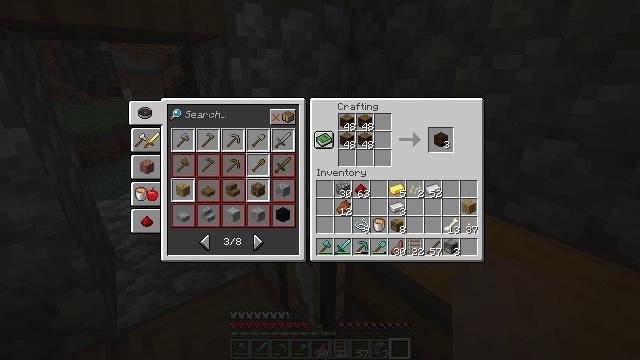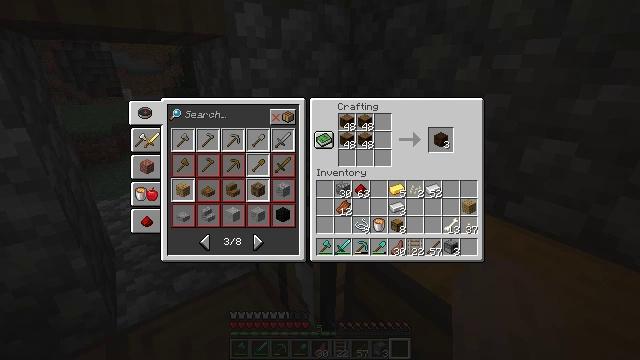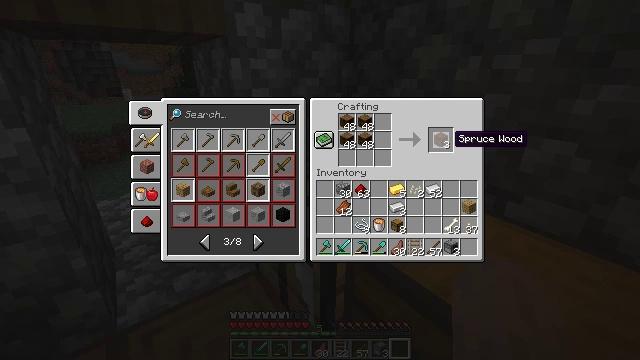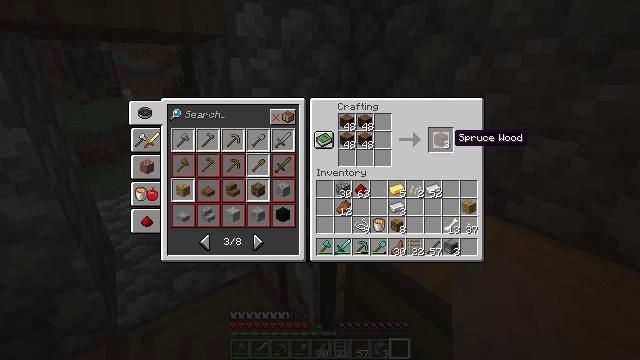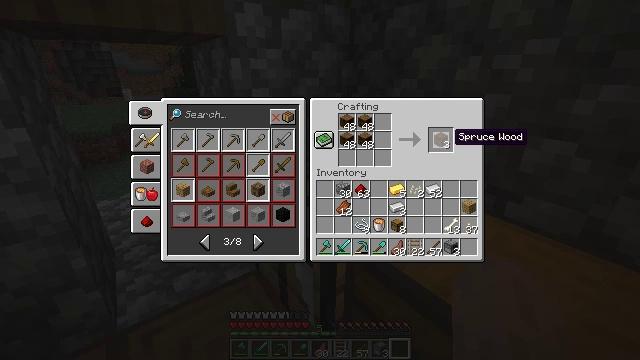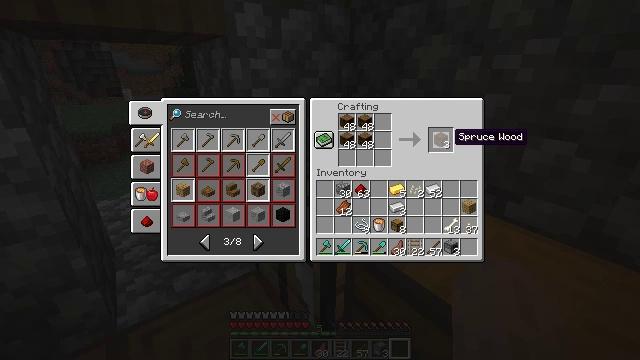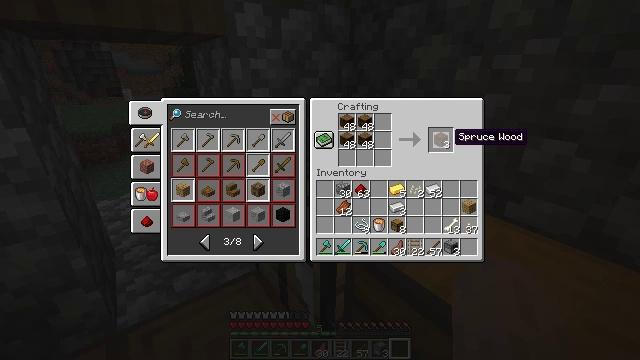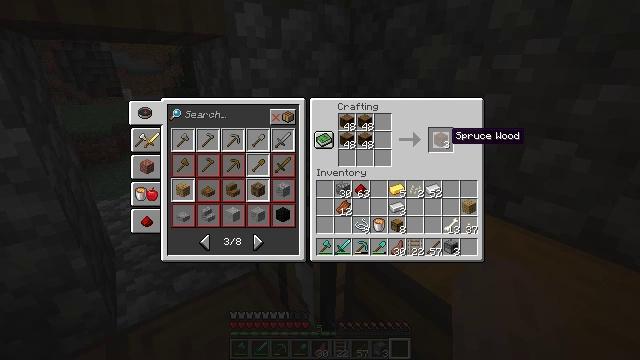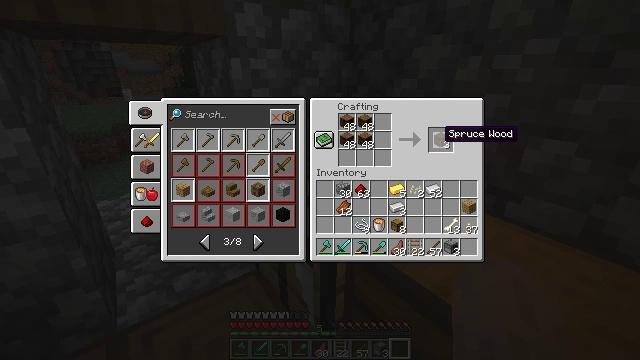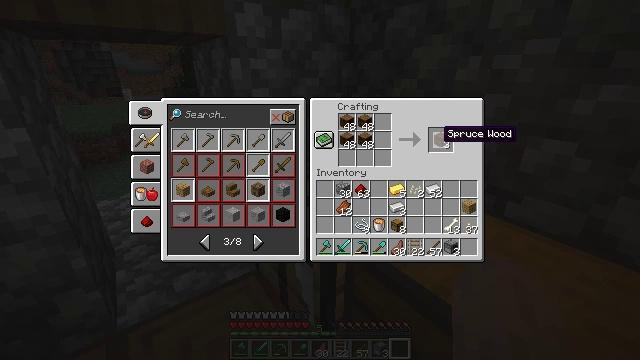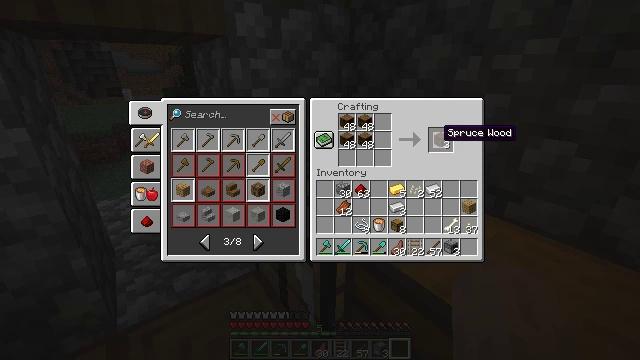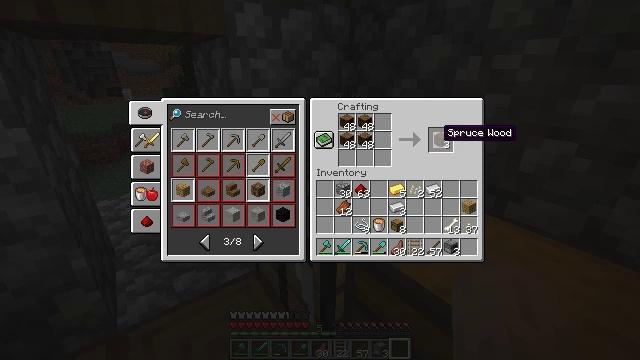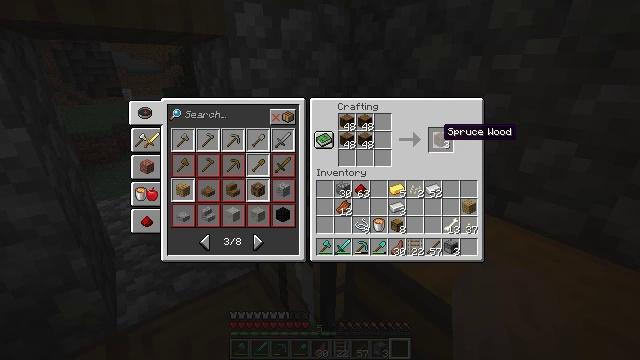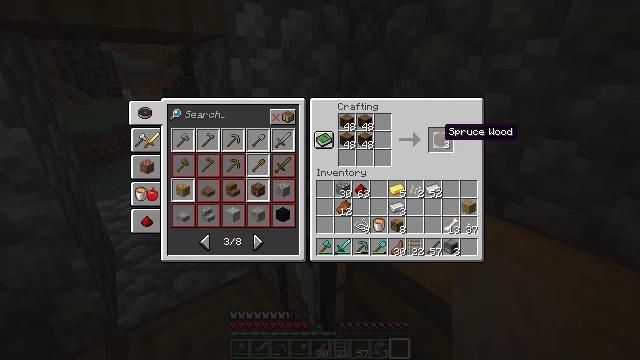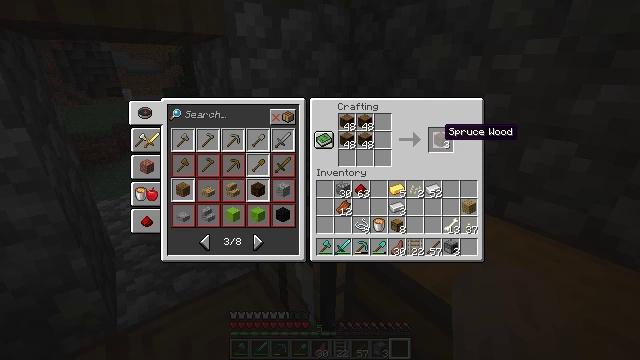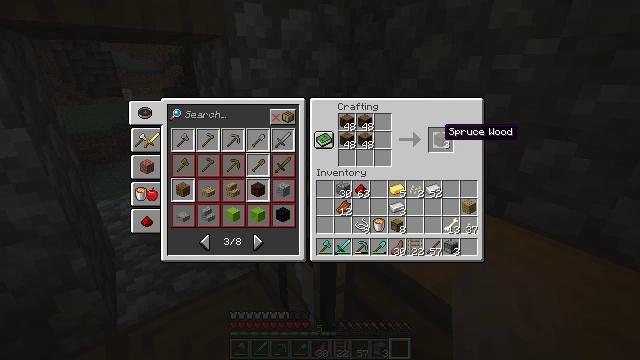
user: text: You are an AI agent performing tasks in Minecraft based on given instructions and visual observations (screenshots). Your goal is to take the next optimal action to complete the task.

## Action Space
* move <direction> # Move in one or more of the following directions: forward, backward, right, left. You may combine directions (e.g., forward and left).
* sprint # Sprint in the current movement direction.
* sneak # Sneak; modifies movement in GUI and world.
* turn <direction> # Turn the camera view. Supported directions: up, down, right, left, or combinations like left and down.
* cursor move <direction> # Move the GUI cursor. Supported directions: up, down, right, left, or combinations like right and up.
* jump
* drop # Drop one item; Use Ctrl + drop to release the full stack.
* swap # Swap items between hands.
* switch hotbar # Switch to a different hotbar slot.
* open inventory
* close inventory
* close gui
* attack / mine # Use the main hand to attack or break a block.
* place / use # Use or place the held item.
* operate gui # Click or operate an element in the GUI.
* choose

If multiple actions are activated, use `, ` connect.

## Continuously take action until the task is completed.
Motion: motion action
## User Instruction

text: Craft spruce wood.
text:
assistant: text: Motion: no_op
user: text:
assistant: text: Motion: no_op
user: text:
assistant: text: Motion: no_op
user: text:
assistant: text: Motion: no_op
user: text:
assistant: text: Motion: no_op
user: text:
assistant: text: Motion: no_op
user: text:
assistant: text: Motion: no_op
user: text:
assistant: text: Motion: no_op
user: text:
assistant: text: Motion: no_op
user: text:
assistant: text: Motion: no_op
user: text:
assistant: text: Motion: no_op
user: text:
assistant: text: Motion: no_op
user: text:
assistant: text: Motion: no_op
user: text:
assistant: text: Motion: no_op
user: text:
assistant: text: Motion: no_op
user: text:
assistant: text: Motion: no_op
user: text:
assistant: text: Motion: no_op
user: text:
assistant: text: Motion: operate gui
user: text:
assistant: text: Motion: operate gui
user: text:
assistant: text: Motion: operate gui
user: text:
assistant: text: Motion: cursor move right and down
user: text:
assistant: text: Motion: cursor move right and down
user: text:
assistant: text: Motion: cursor move right and down, operate gui
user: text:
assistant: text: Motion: no_op
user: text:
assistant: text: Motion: no_op
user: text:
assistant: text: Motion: no_op
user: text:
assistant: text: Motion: no_op
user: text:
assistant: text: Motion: no_op
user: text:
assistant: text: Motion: no_op
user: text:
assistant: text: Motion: no_op